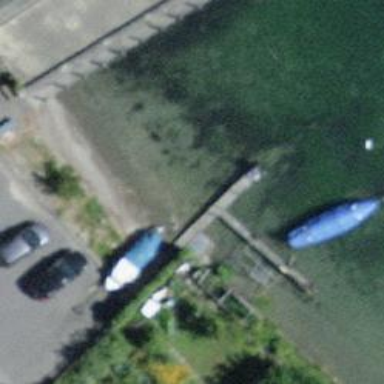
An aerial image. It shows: Man-made pier.